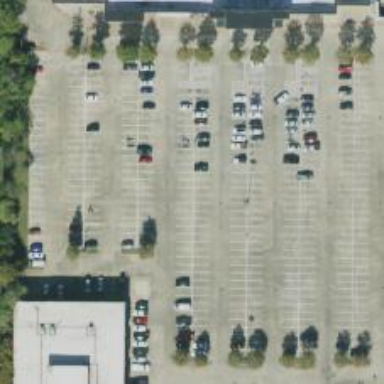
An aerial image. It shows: Parking space is available.